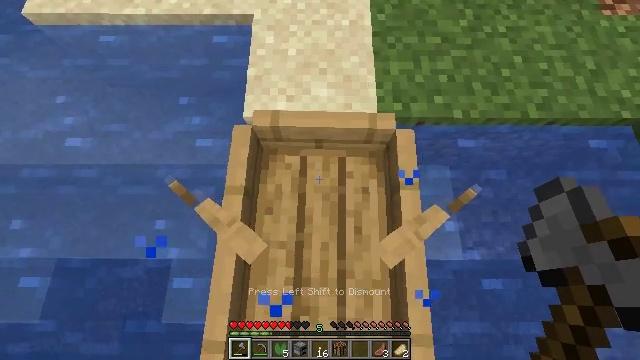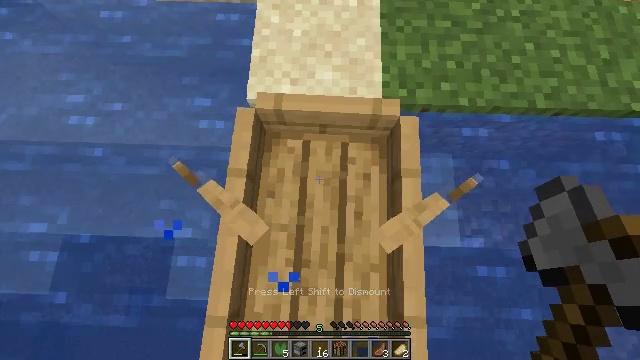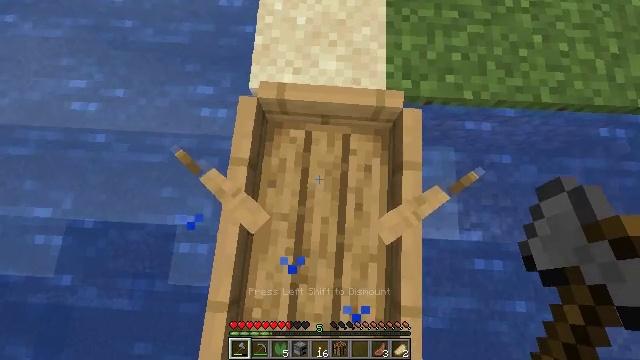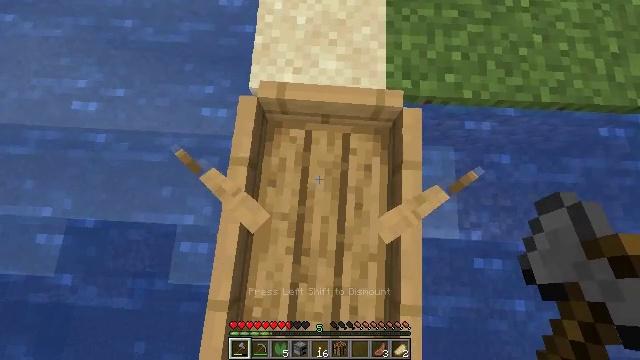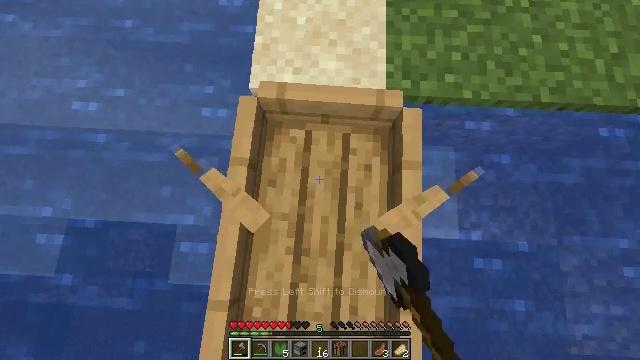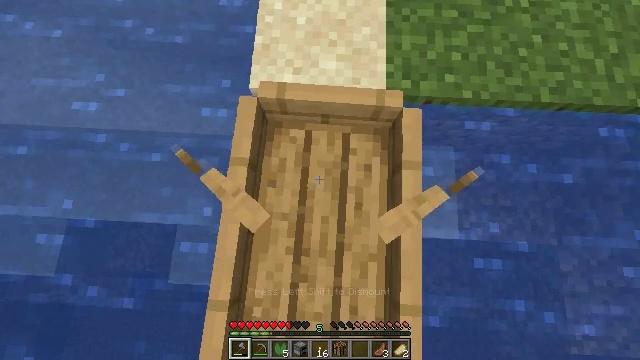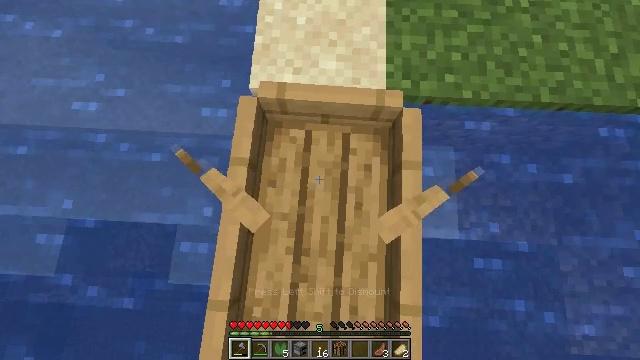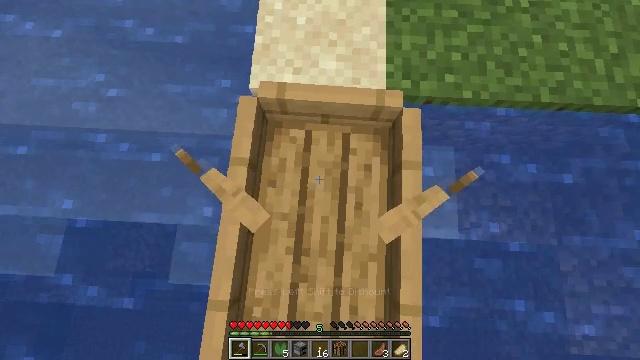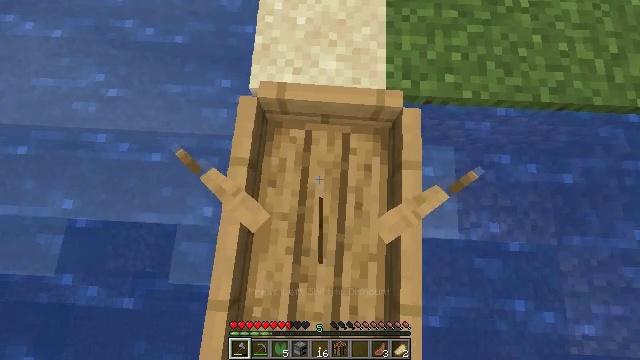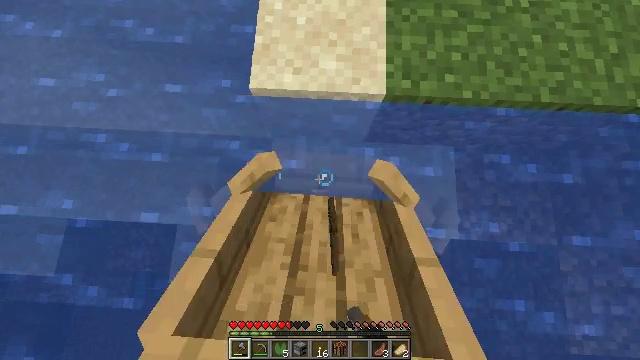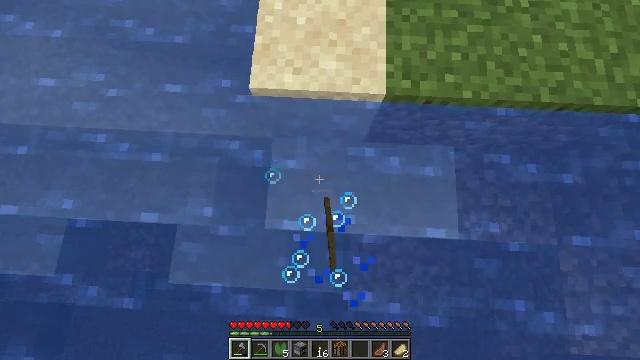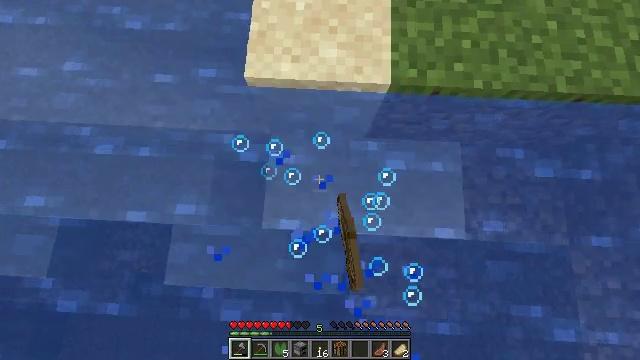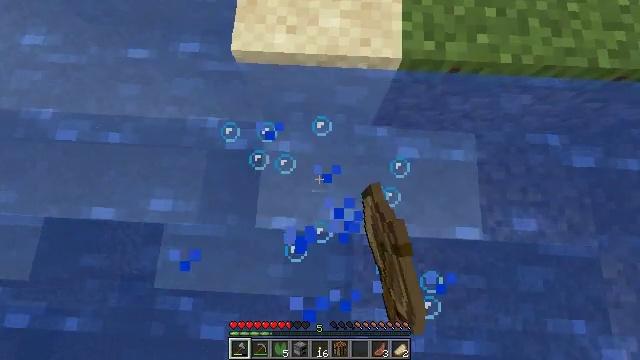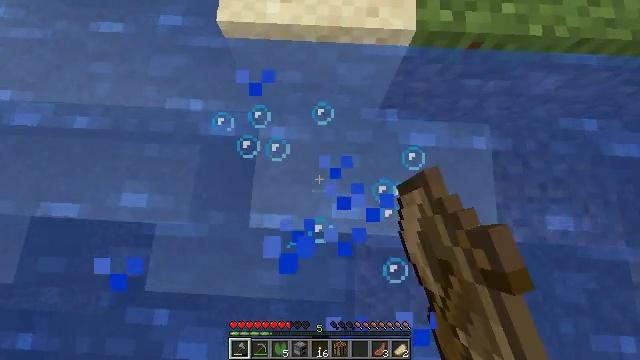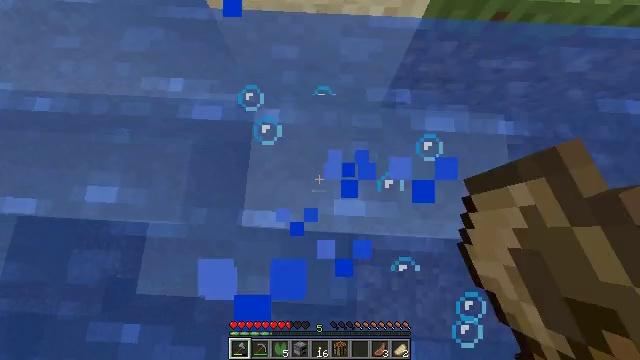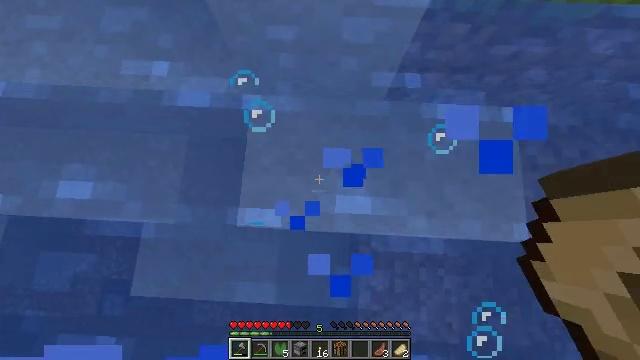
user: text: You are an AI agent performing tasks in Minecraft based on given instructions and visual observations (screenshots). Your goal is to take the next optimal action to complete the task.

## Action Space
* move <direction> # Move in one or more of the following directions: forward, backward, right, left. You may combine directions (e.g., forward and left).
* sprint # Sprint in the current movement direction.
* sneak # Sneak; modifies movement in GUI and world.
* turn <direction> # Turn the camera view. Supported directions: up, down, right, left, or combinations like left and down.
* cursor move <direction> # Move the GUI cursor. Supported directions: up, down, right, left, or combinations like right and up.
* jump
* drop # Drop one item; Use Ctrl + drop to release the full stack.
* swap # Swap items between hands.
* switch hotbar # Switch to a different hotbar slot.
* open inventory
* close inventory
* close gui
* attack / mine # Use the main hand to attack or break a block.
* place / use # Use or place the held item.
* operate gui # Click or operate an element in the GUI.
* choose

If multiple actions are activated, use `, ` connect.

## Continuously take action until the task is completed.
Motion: motion action
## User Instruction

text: Drop a lily pad.
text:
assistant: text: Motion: turn left and down
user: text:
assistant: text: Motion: turn left and down
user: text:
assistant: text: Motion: attack / mine
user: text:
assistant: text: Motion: attack / mine
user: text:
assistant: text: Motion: attack / mine
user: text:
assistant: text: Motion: attack / mine
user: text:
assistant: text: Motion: no_op
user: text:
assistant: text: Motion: attack / mine
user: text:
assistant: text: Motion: attack / mine
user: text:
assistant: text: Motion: attack / mine
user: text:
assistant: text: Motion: no_op
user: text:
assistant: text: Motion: attack / mine
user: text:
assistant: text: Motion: attack / mine
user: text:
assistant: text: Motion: attack / mine
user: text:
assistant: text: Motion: attack / mine
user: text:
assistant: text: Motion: no_op
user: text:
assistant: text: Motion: no_op
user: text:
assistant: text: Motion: no_op
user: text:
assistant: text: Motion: turn up
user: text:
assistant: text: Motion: turn right and up
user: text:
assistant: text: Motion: move forward, turn right and up
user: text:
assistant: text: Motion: move forward, turn right and up
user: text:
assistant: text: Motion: move forward, turn right and up
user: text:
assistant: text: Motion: move forward, turn up
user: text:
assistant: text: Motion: move forward, jump
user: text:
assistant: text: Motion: move forward, turn up, jump
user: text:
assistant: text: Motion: move forward, jump
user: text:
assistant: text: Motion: move forward, jump
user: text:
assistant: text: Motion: move forward
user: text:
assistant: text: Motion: move forward, turn up